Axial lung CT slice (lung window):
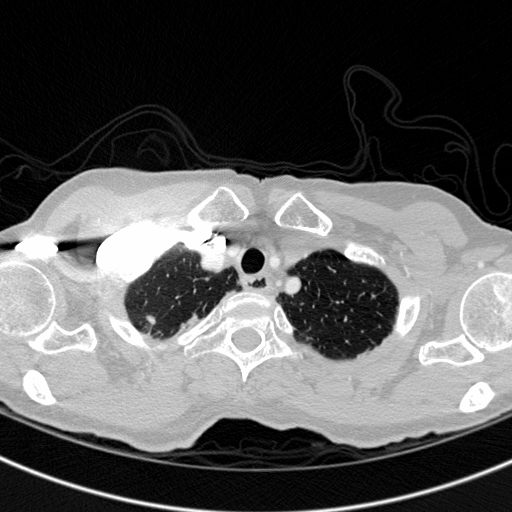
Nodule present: no